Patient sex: M
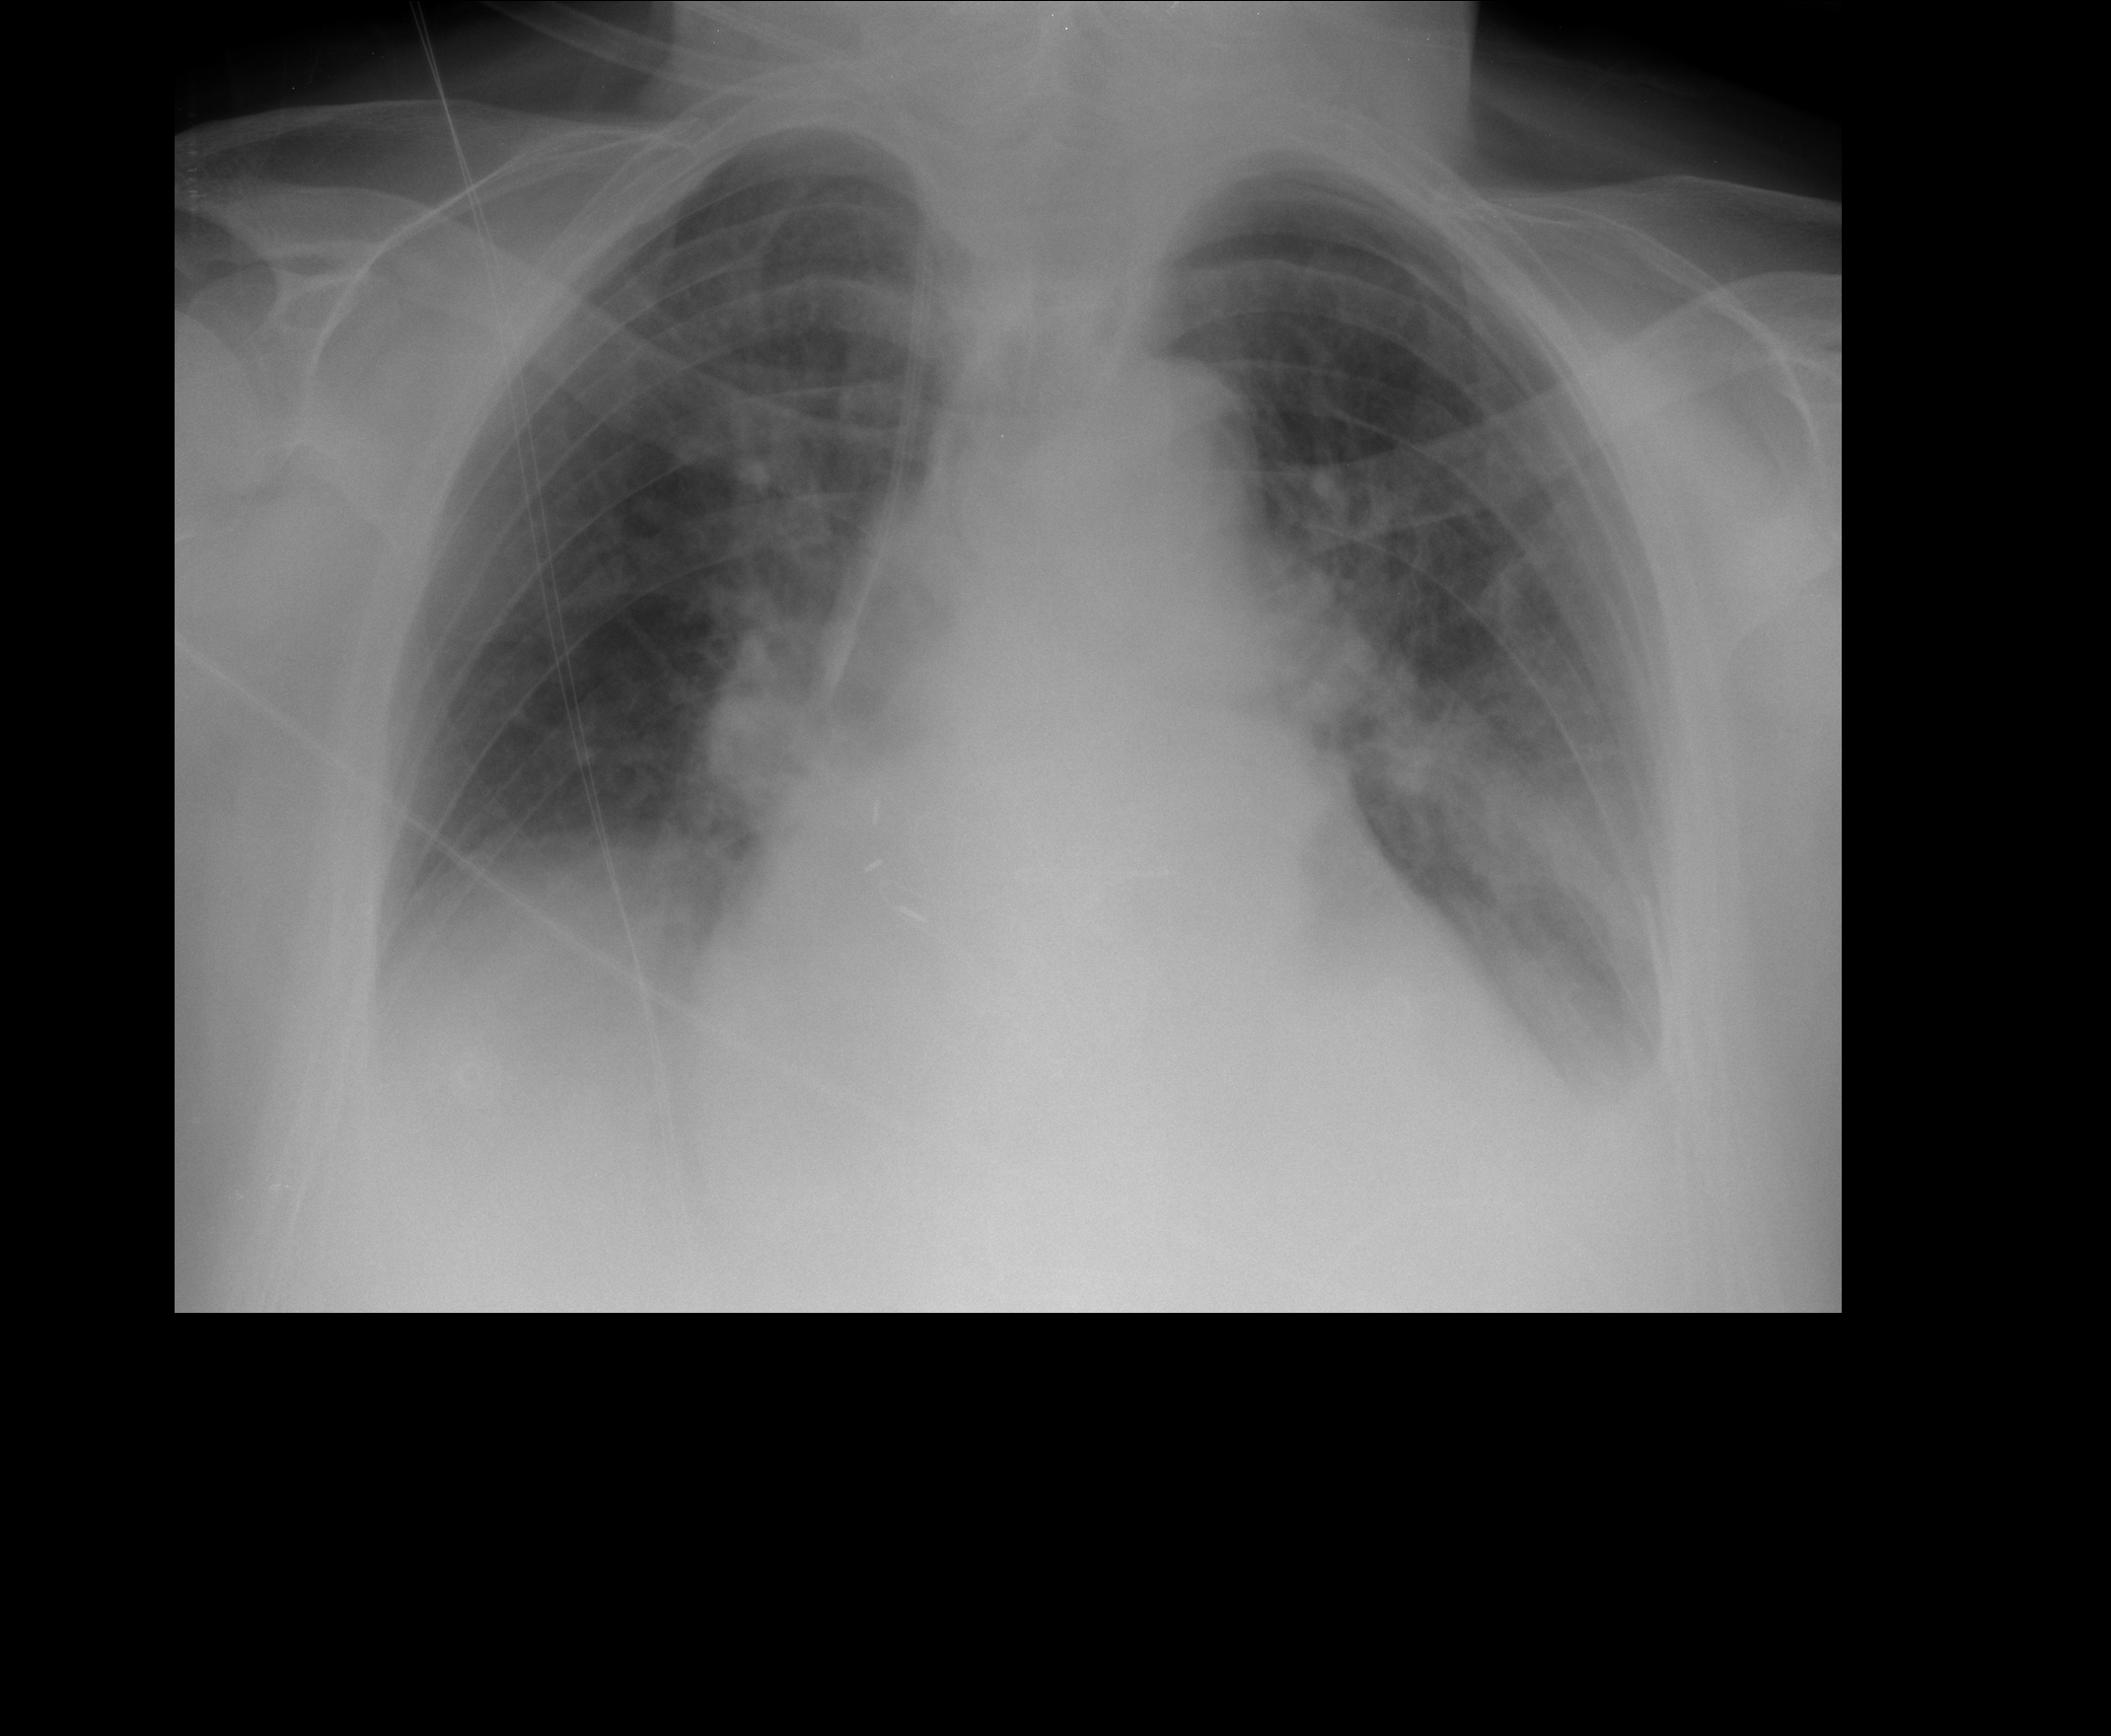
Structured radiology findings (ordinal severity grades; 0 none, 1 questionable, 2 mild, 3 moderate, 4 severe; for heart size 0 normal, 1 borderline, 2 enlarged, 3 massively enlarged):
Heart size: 1
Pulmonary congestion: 2
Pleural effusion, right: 0
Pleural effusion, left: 2
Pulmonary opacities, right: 1
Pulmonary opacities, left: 2
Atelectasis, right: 2
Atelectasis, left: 2